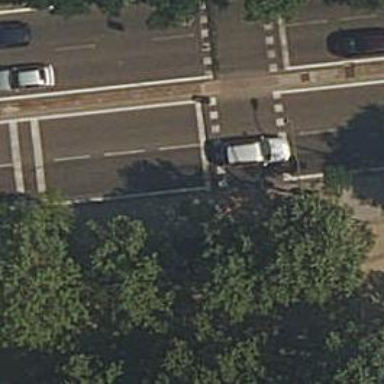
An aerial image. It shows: Road with traffic signals at crossing.